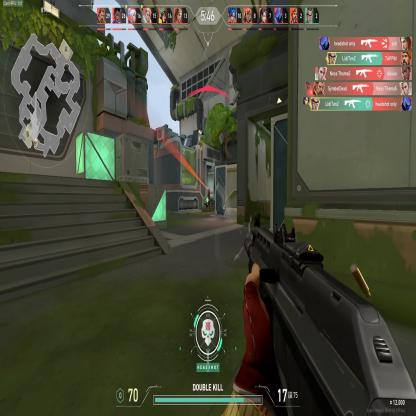
Label: enemy